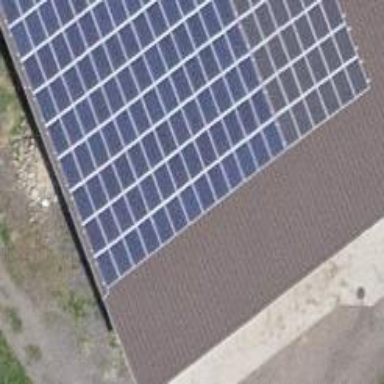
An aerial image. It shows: Solar photovoltaic panel generator.